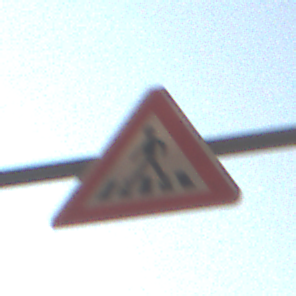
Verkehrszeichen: FussgaengerueberwegRechts
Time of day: MorningAfternoon
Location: Outdoor (Urban)
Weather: Clear
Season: NotSpecified
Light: Natural